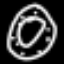
Label: donut